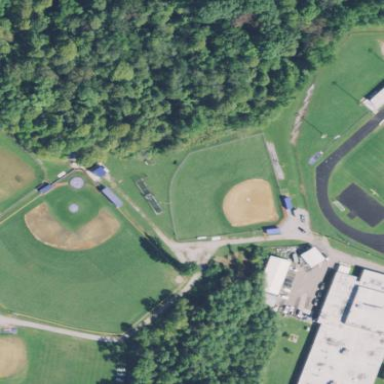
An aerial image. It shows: Softball pitch for leisure sports.